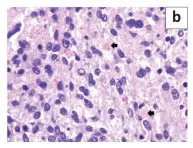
(b) High magnification showing tumour cells with oval nuclei and eosinophilic globules (black arrows. ) (H&E x400).
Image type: pathology (h&e)